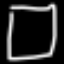
Label: square